Question: How to get the selected checkbox values inside the list view on a button click?
I am building the list items dynamically using jQuery append.
This is the jQuery code which creates the list items... The obj_address_list is an array of objects which each object will have name, alias, id and mobile. The value of the checkbox would be like 'Name'
'''
$.each(obj_address_list, function(ctr, obj) {
$('#ul_address_list').append('<li data-icon="false">' +
'<a href="#" class="add-container">' +
'<label class="add-container" data-corners="false">' +
'<input name="chk_address" id="chk_address" type="checkbox" value="'+obj.name+'<'+obj.alias+'-'+obj.id+'>'+'" />' +
'<label class="lbl_add-container">' +
'<h3>'+obj.name+'</h3>' +
'<p>'+obj.mobile+'</p></div>' +
'</label>' +
'</label>' +
'</a>' +
'</li>');
});
$("input[name=chk_address]").checkboxradio();
$('#ul_address_list').listview('refresh');
'''
Find below the screen after appending.

When the 'Send' button is clicked I need to capture all the selected checkbox values and pass it to an another page.
Following is the code I am trying to use on tapping the send button. The id of the button is 'a_send-sms' and id of the checkbox is 'chk_address'. But this doesnt seem to be working.
'''
$("#a_send-sms").on("tap",function(e){
e.preventDefault();
var selected = new Array();
$('#chk_address input:checked').each(function() {
alert('inside');
selected.push($(this).attr('value'));
});
console.log(selected);
});
'''
What am I missing?
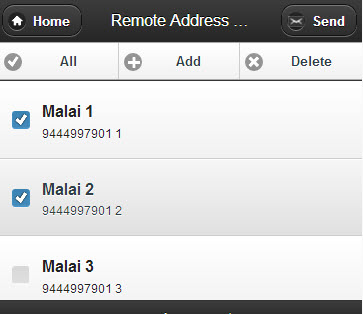
Answer: As @Sergio said, you should not use the same 'id' for several elements. Also, your selector '$('#chk_address input:checked')' is wrong. jQuery will consider 'chk_address' as a parent and look for children elements checked 'input'.
'''
$("#a_send-sms").on("tap",function(e){
e.preventDefault();
var selected = new Array();
$('ul input:checked').each(function() { // or listview id
alert('inside');
selected.push($(this).val()); // instead of .attr("value")
});
console.log(selected);
});
'''